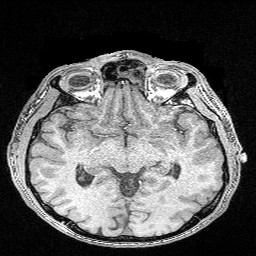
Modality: FLASH
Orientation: coronal
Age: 30
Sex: male